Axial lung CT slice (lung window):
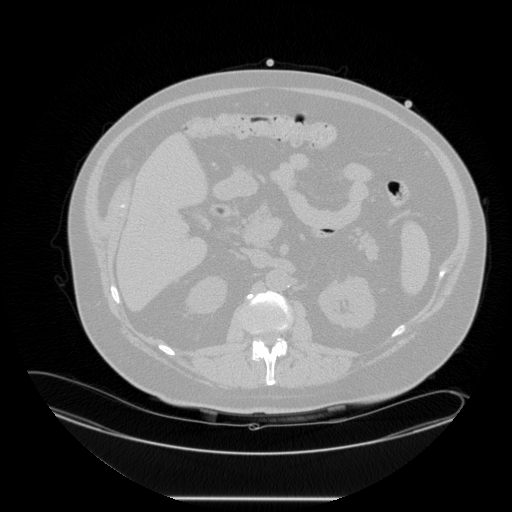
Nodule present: no